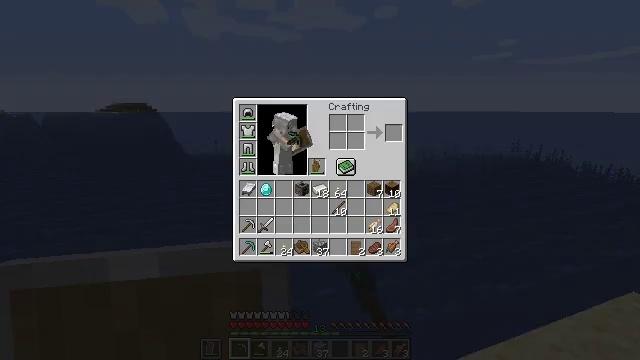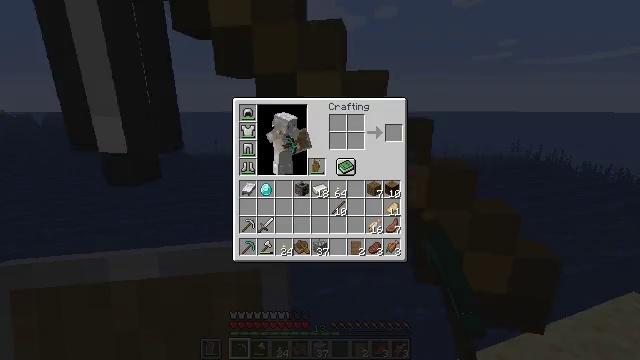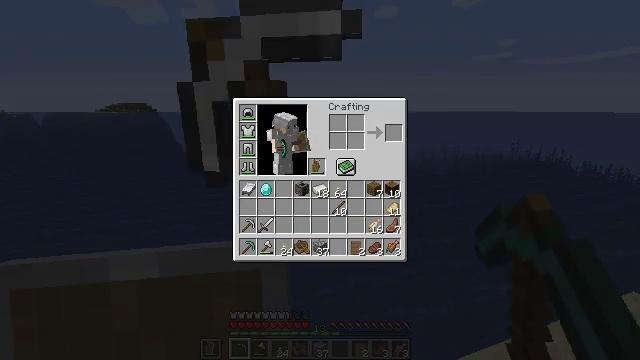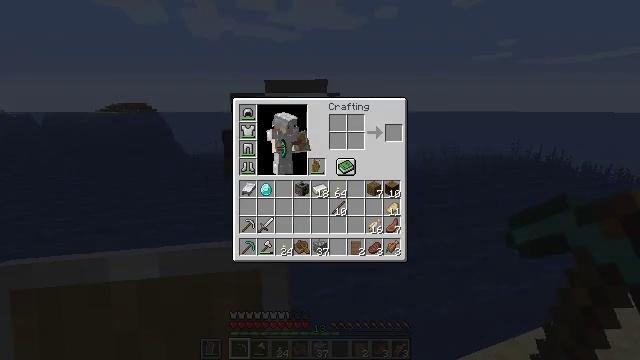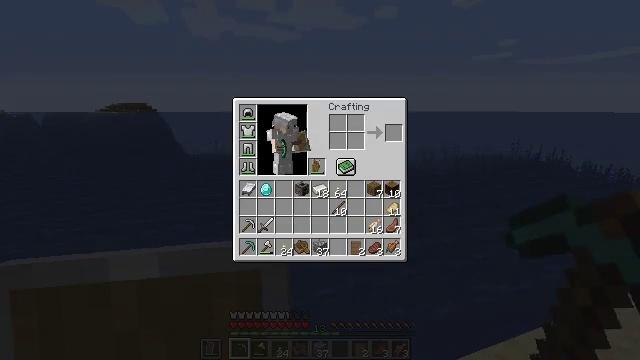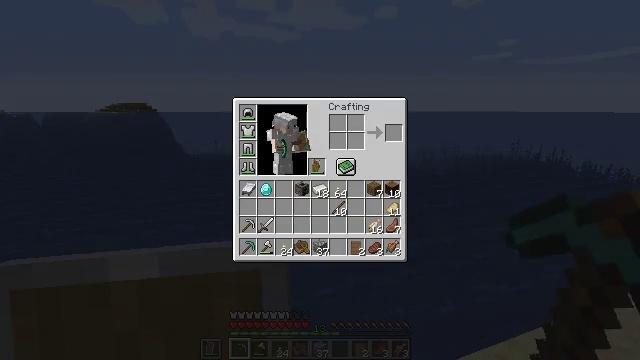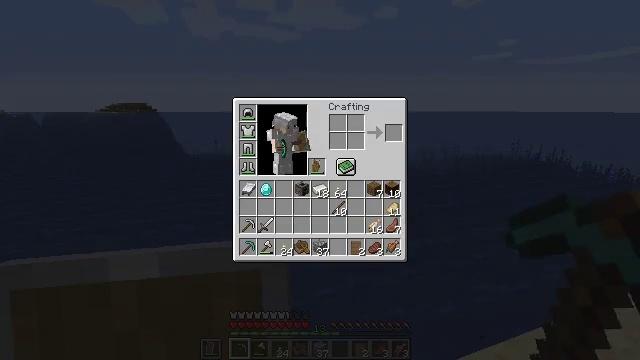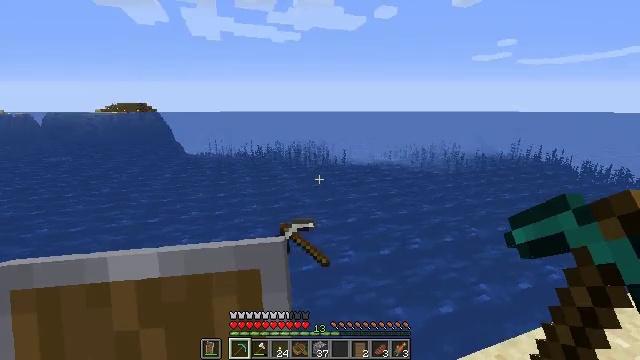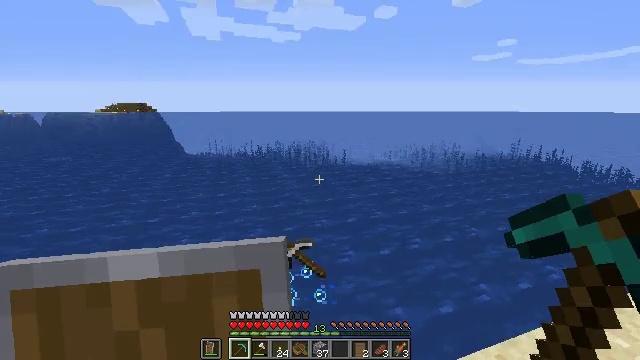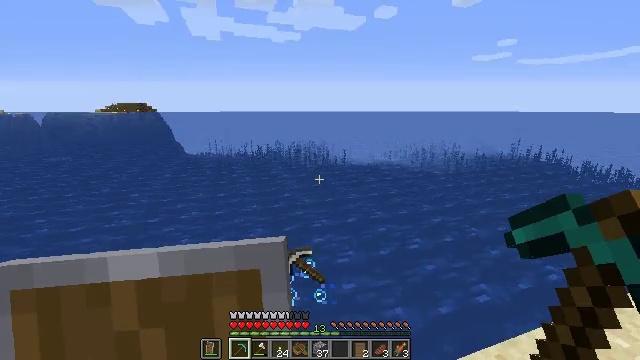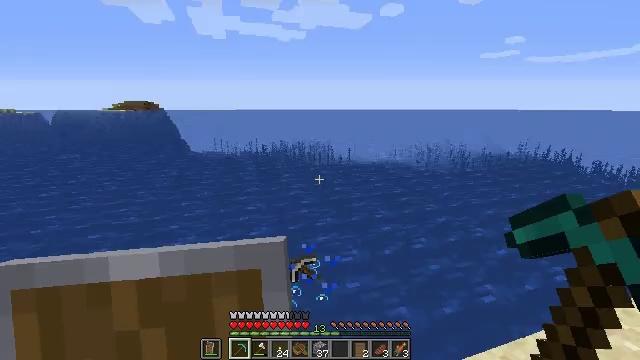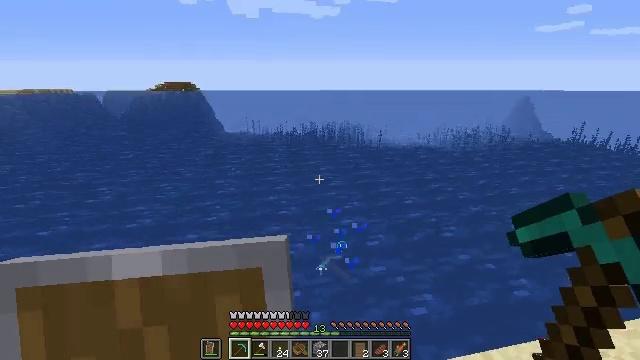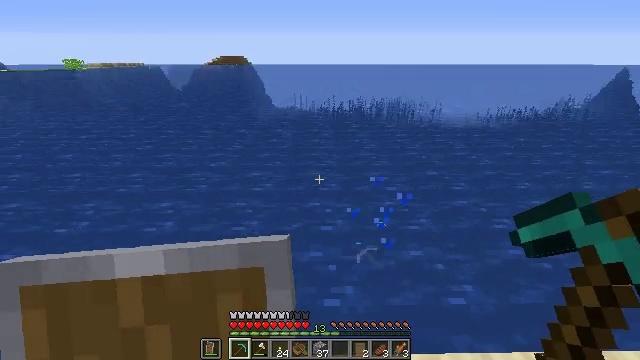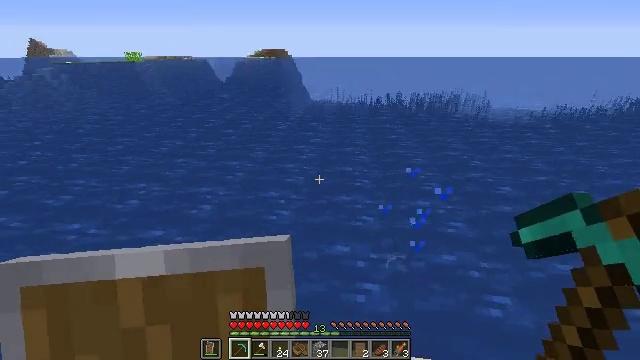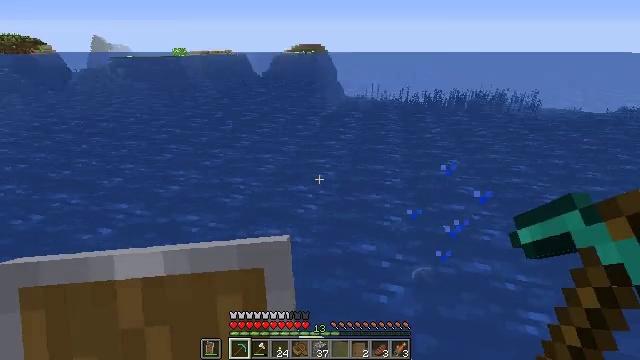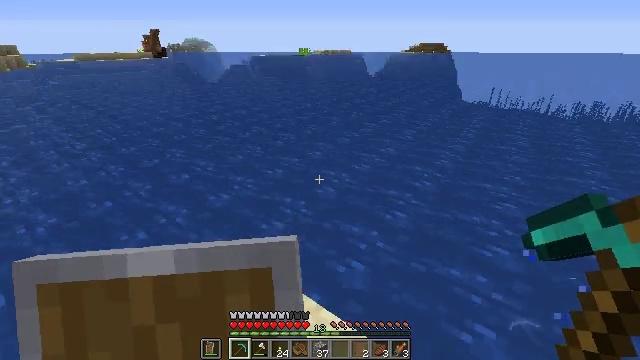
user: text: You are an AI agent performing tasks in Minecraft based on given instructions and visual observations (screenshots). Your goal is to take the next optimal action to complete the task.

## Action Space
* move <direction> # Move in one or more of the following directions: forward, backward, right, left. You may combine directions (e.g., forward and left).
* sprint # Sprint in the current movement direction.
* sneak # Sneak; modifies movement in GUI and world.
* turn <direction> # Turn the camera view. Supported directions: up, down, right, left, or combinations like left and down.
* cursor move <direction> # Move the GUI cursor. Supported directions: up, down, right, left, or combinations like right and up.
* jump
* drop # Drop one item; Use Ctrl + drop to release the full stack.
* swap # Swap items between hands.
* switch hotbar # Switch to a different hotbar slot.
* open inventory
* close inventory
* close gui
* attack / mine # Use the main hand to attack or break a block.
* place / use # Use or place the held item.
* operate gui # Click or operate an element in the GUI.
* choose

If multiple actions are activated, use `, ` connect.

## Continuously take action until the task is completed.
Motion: motion action
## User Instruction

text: Craft a diamond shovel.
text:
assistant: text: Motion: open gui
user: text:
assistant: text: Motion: no_op
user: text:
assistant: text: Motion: no_op
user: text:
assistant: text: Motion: no_op
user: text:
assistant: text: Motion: no_op
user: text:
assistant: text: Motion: no_op
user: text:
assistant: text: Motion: no_op
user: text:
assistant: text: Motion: close gui
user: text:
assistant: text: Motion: no_op
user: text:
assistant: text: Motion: turn left
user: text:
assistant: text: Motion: turn left and down
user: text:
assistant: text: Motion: turn left and down
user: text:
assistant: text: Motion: turn left and down
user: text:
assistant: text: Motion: turn left
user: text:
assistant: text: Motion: turn left
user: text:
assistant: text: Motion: turn left
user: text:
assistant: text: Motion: turn left and up
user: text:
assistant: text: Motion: turn left
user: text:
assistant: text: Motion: move forward
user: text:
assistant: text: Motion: move forward
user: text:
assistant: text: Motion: move forward
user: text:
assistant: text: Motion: move forward
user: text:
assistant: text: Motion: move forward
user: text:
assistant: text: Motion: move forward and move left
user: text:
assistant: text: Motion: move forward and move left
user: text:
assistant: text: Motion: move forward and move left
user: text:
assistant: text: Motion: move forward and move left
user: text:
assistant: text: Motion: move forward
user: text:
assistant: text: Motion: no_op
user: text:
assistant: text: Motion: no_op